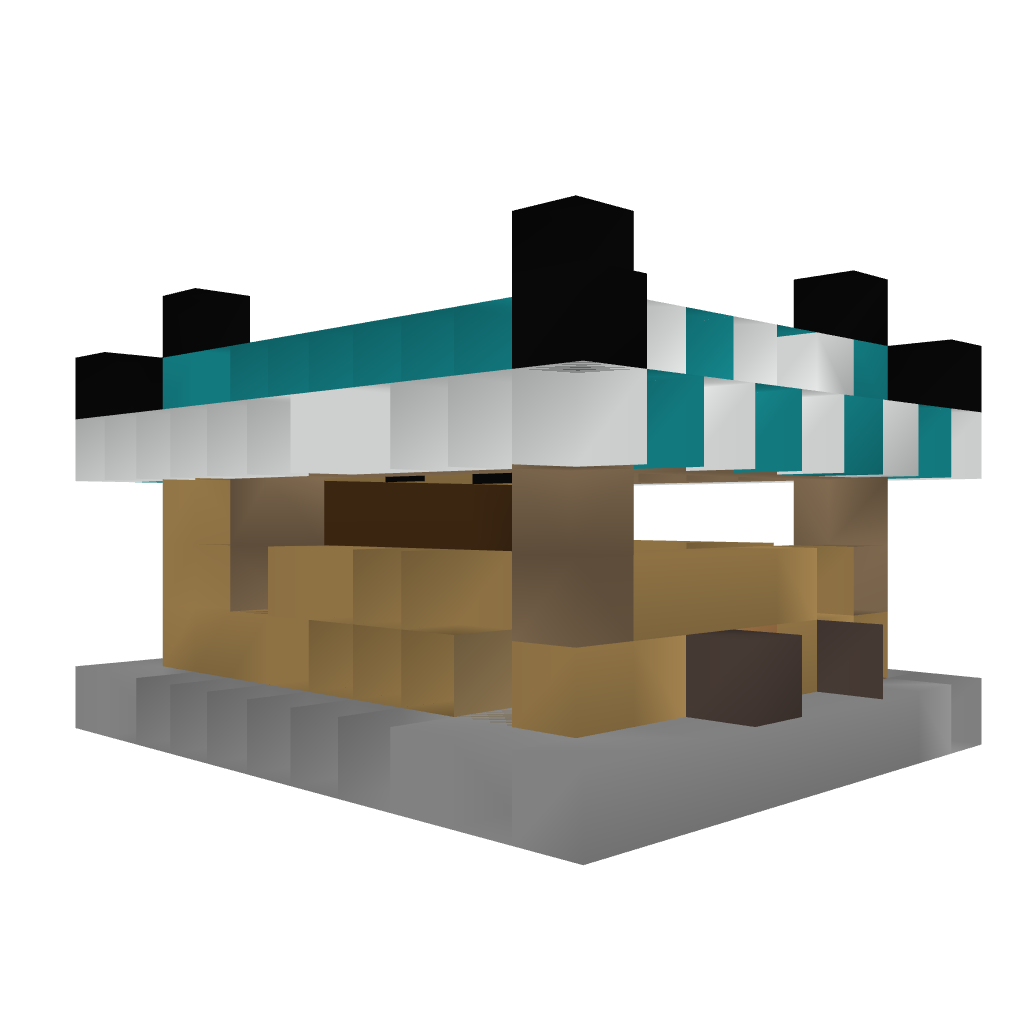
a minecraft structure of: Carnival Games #2